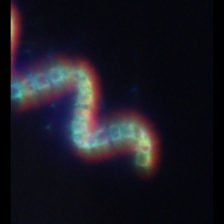
Taxon: Chaetoceros
Group: Diatoms